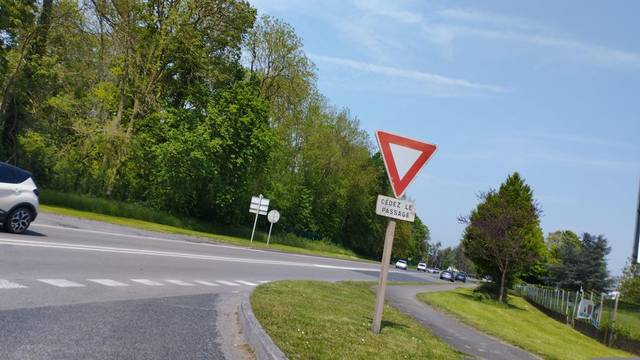
Region: France
Coordinates: 50.278, 2.812